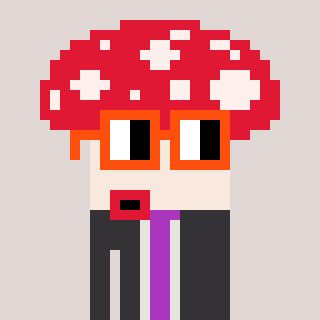
a pixel art character with square orange glasses, a mushroom-shaped head and a grayscale-colored body on a warm background